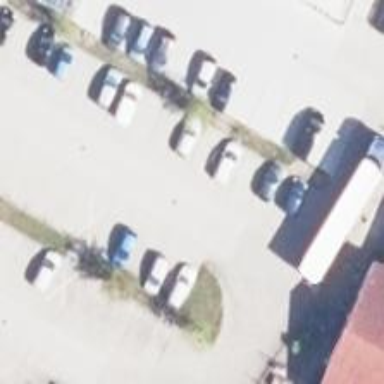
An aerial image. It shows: Road serving as parking aisle.